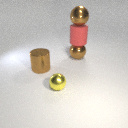
large brown metal sphere to the right of large brown metal cylinder